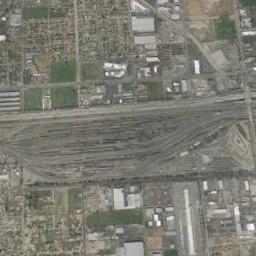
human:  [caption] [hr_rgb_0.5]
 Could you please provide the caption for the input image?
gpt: Many buildings of different shapes are beside the railway station .

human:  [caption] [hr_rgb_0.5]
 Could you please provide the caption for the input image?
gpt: The railway station with lots of staggered railways is surrounded by lots of other buildings .

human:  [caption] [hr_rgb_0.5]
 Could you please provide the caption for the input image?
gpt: There is a railway station under construction in the suburbs .

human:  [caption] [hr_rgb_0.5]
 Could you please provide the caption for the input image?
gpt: The railway station is next to some buildings and grass .

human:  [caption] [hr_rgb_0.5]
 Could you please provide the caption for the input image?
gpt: There are some green lawns and buildings beside the railway station .